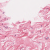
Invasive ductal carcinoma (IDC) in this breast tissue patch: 0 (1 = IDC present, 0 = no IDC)